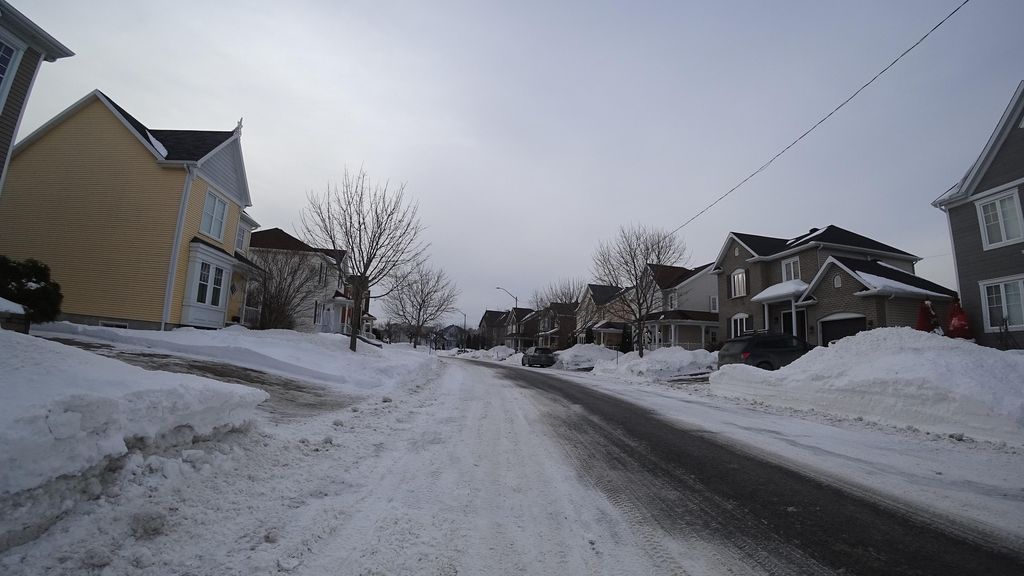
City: quebec_city